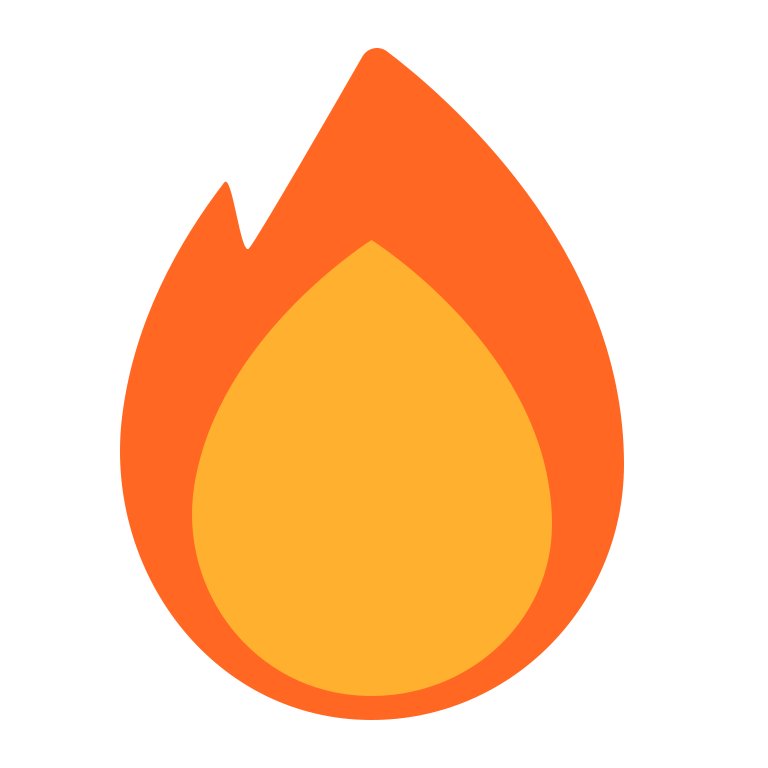
fire flat